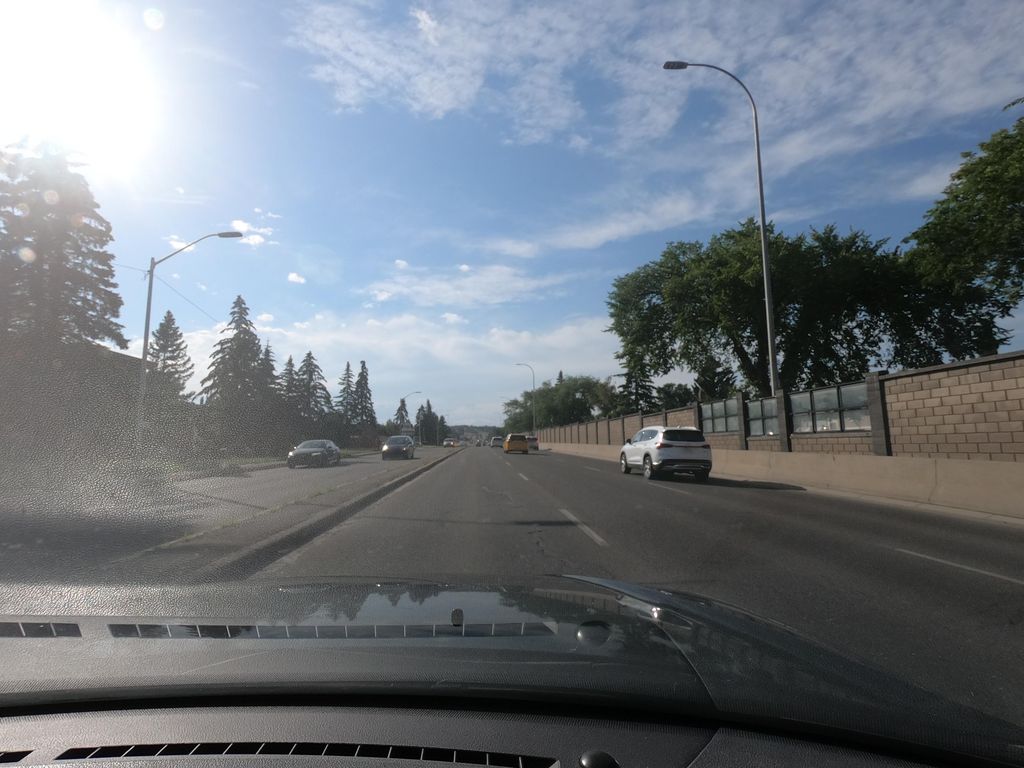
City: calgary